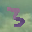
Label: 3